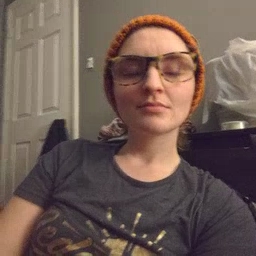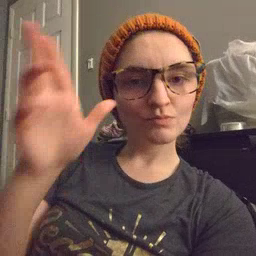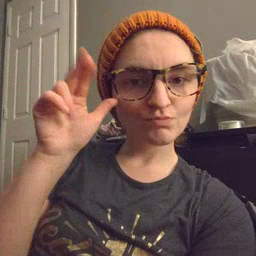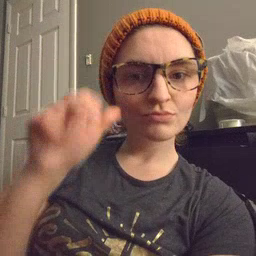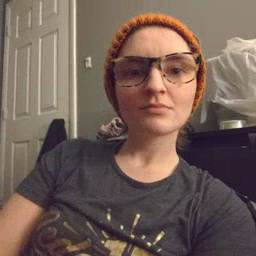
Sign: horse